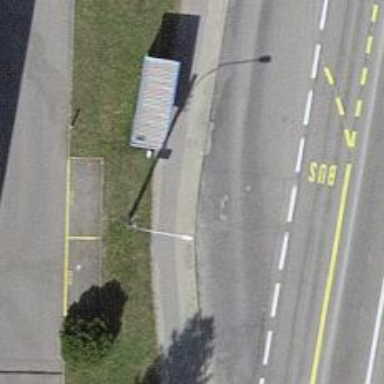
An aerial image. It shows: Asphalt sidewalk along the footway.